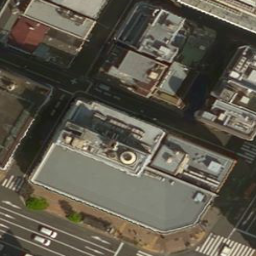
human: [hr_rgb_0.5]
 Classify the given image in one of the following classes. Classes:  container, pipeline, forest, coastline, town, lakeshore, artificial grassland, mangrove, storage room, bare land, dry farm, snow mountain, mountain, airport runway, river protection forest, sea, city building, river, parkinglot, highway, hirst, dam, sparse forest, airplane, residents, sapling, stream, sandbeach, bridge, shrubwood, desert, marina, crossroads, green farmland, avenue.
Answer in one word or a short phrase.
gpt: city building